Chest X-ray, AP view. Patient: 48 years old, sex F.
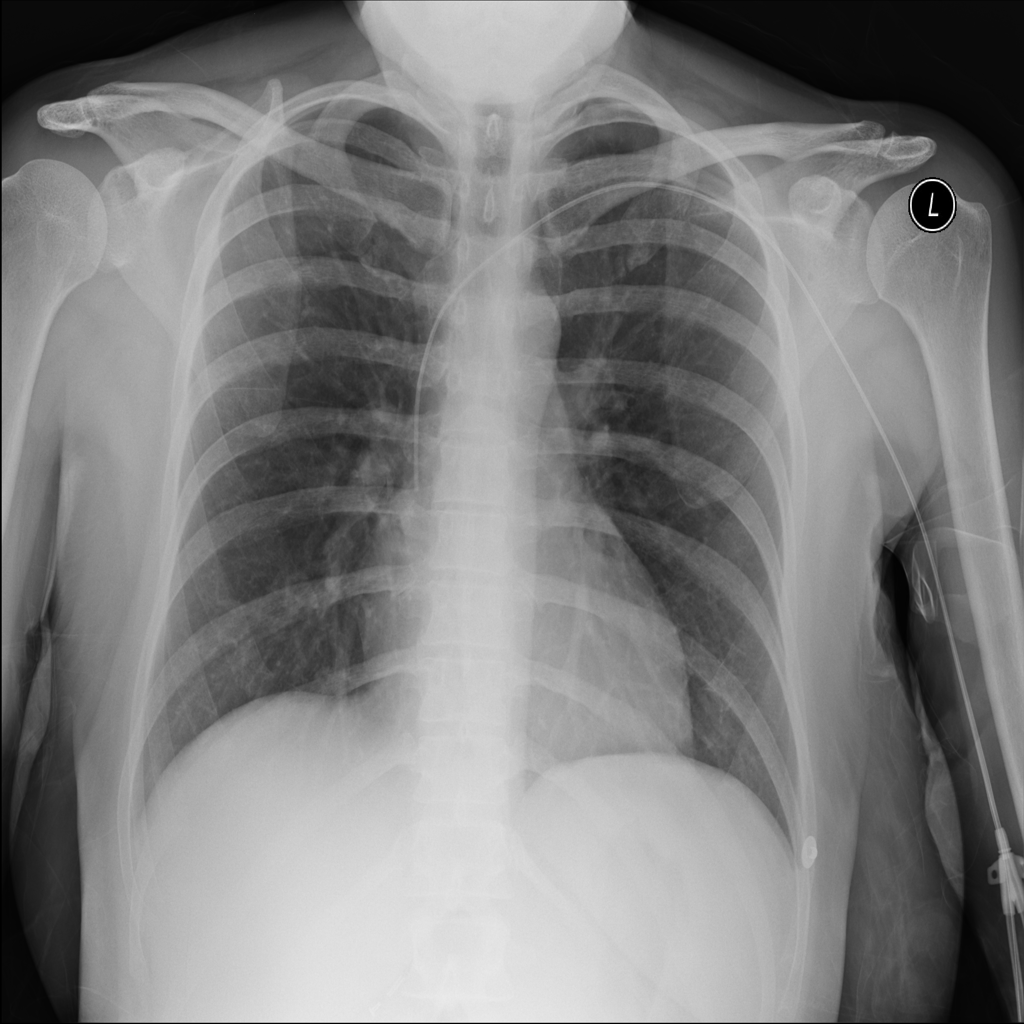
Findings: No Finding